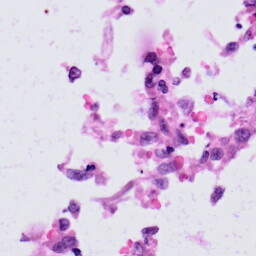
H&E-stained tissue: Skin